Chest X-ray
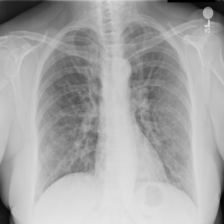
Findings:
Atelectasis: negative
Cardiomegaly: negative
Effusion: negative
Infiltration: negative
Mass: negative
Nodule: negative
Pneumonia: negative
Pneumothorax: negative
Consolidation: negative
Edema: negative
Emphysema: negative
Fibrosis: negative
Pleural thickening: negative
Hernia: negative